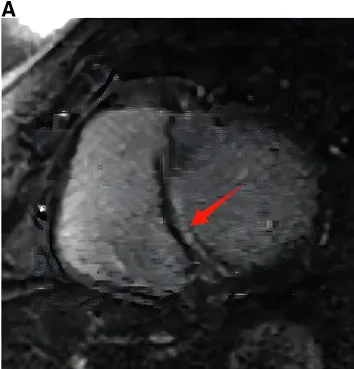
(A) Cardiac magnetic resonance imaging with gadolinium at diagnosis. The red arrow marks late gadolinium enhancement in the interventricular septum (bright liner enhancement).
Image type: radiology (mri)